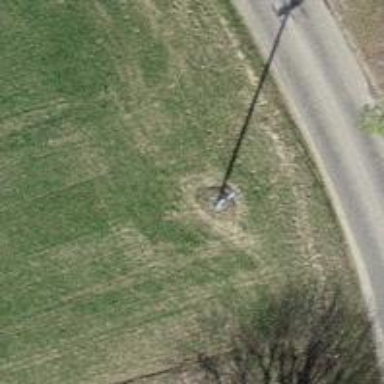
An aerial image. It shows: Power pole.